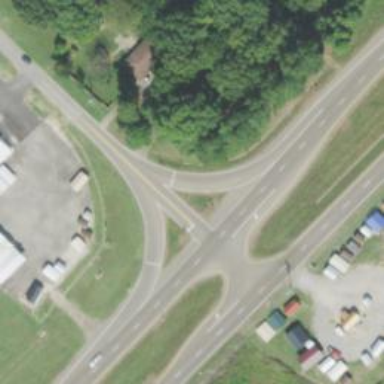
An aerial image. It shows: Asphalt road with dual carriageways at trunk level.